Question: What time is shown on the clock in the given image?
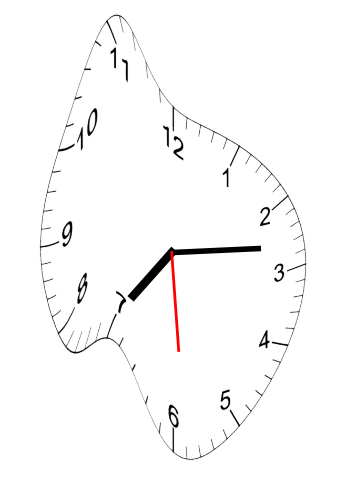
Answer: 07:13:29